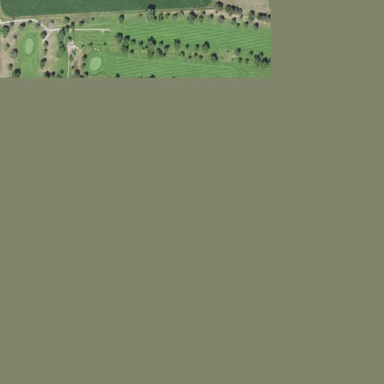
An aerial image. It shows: Leisure land designated as 9-hole golf course.